Question: I am using Twitter Bootstrap in the "default" form mode <URL> where the form labels are above the form controls.
However as advertised the form controls are 100% width. I want to be able to control that width occastionally.
So for example in the above I want to have the id text area say 50%. I would normally apply the style col-md-6 to the text box but obviously this will not work in this case due to CSS inheritence.
So is the best approach here for me to create a new class as:
'''
.force-md-6 { width: 50% !important; }
'''
Or is there a better way?
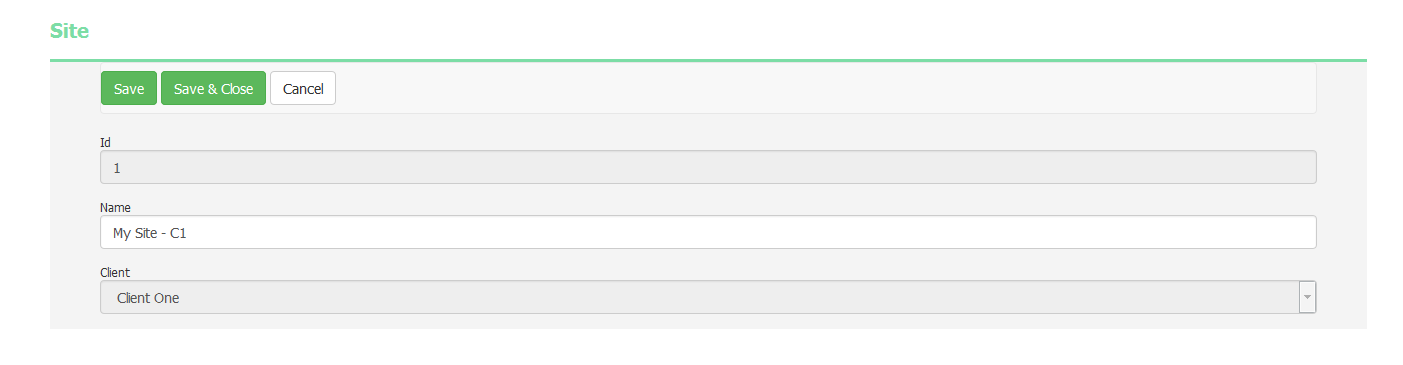
Answer: The recommended way to do this is to use Bootstrap's grid. Form controls are styled to be 100% width of their container, so use a wrapping grid cell to affect the layout. Your form markup would look something like the following (seeing as you haven't posted an example to work with):
'''
<form>
<label>Full width field</label>
<input class="form-control" name="full-width">
<div class="row">
<div class="col-xs-6">
<label>Half width field</label>
<input class="form-control" name="half-width-1">
</div>
<div class="col-xs-6">
<label>Half width field</label>
<input class="form-control" name="half-width-2">
</div>
</div>
</form>
'''
You can use any of the grid classes. In the example above I've used 'col-xs-6' to create a 50% width column on all screen sizes.
If you want to display the label next to the input, take a look at Bootstrap's <URL>.